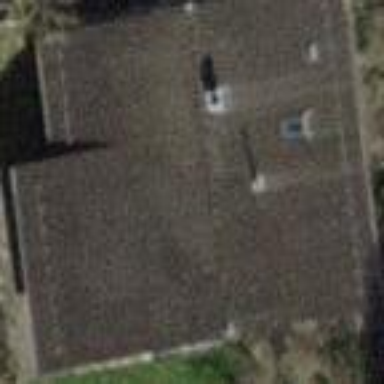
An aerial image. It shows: Building with tiled roof.